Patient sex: F
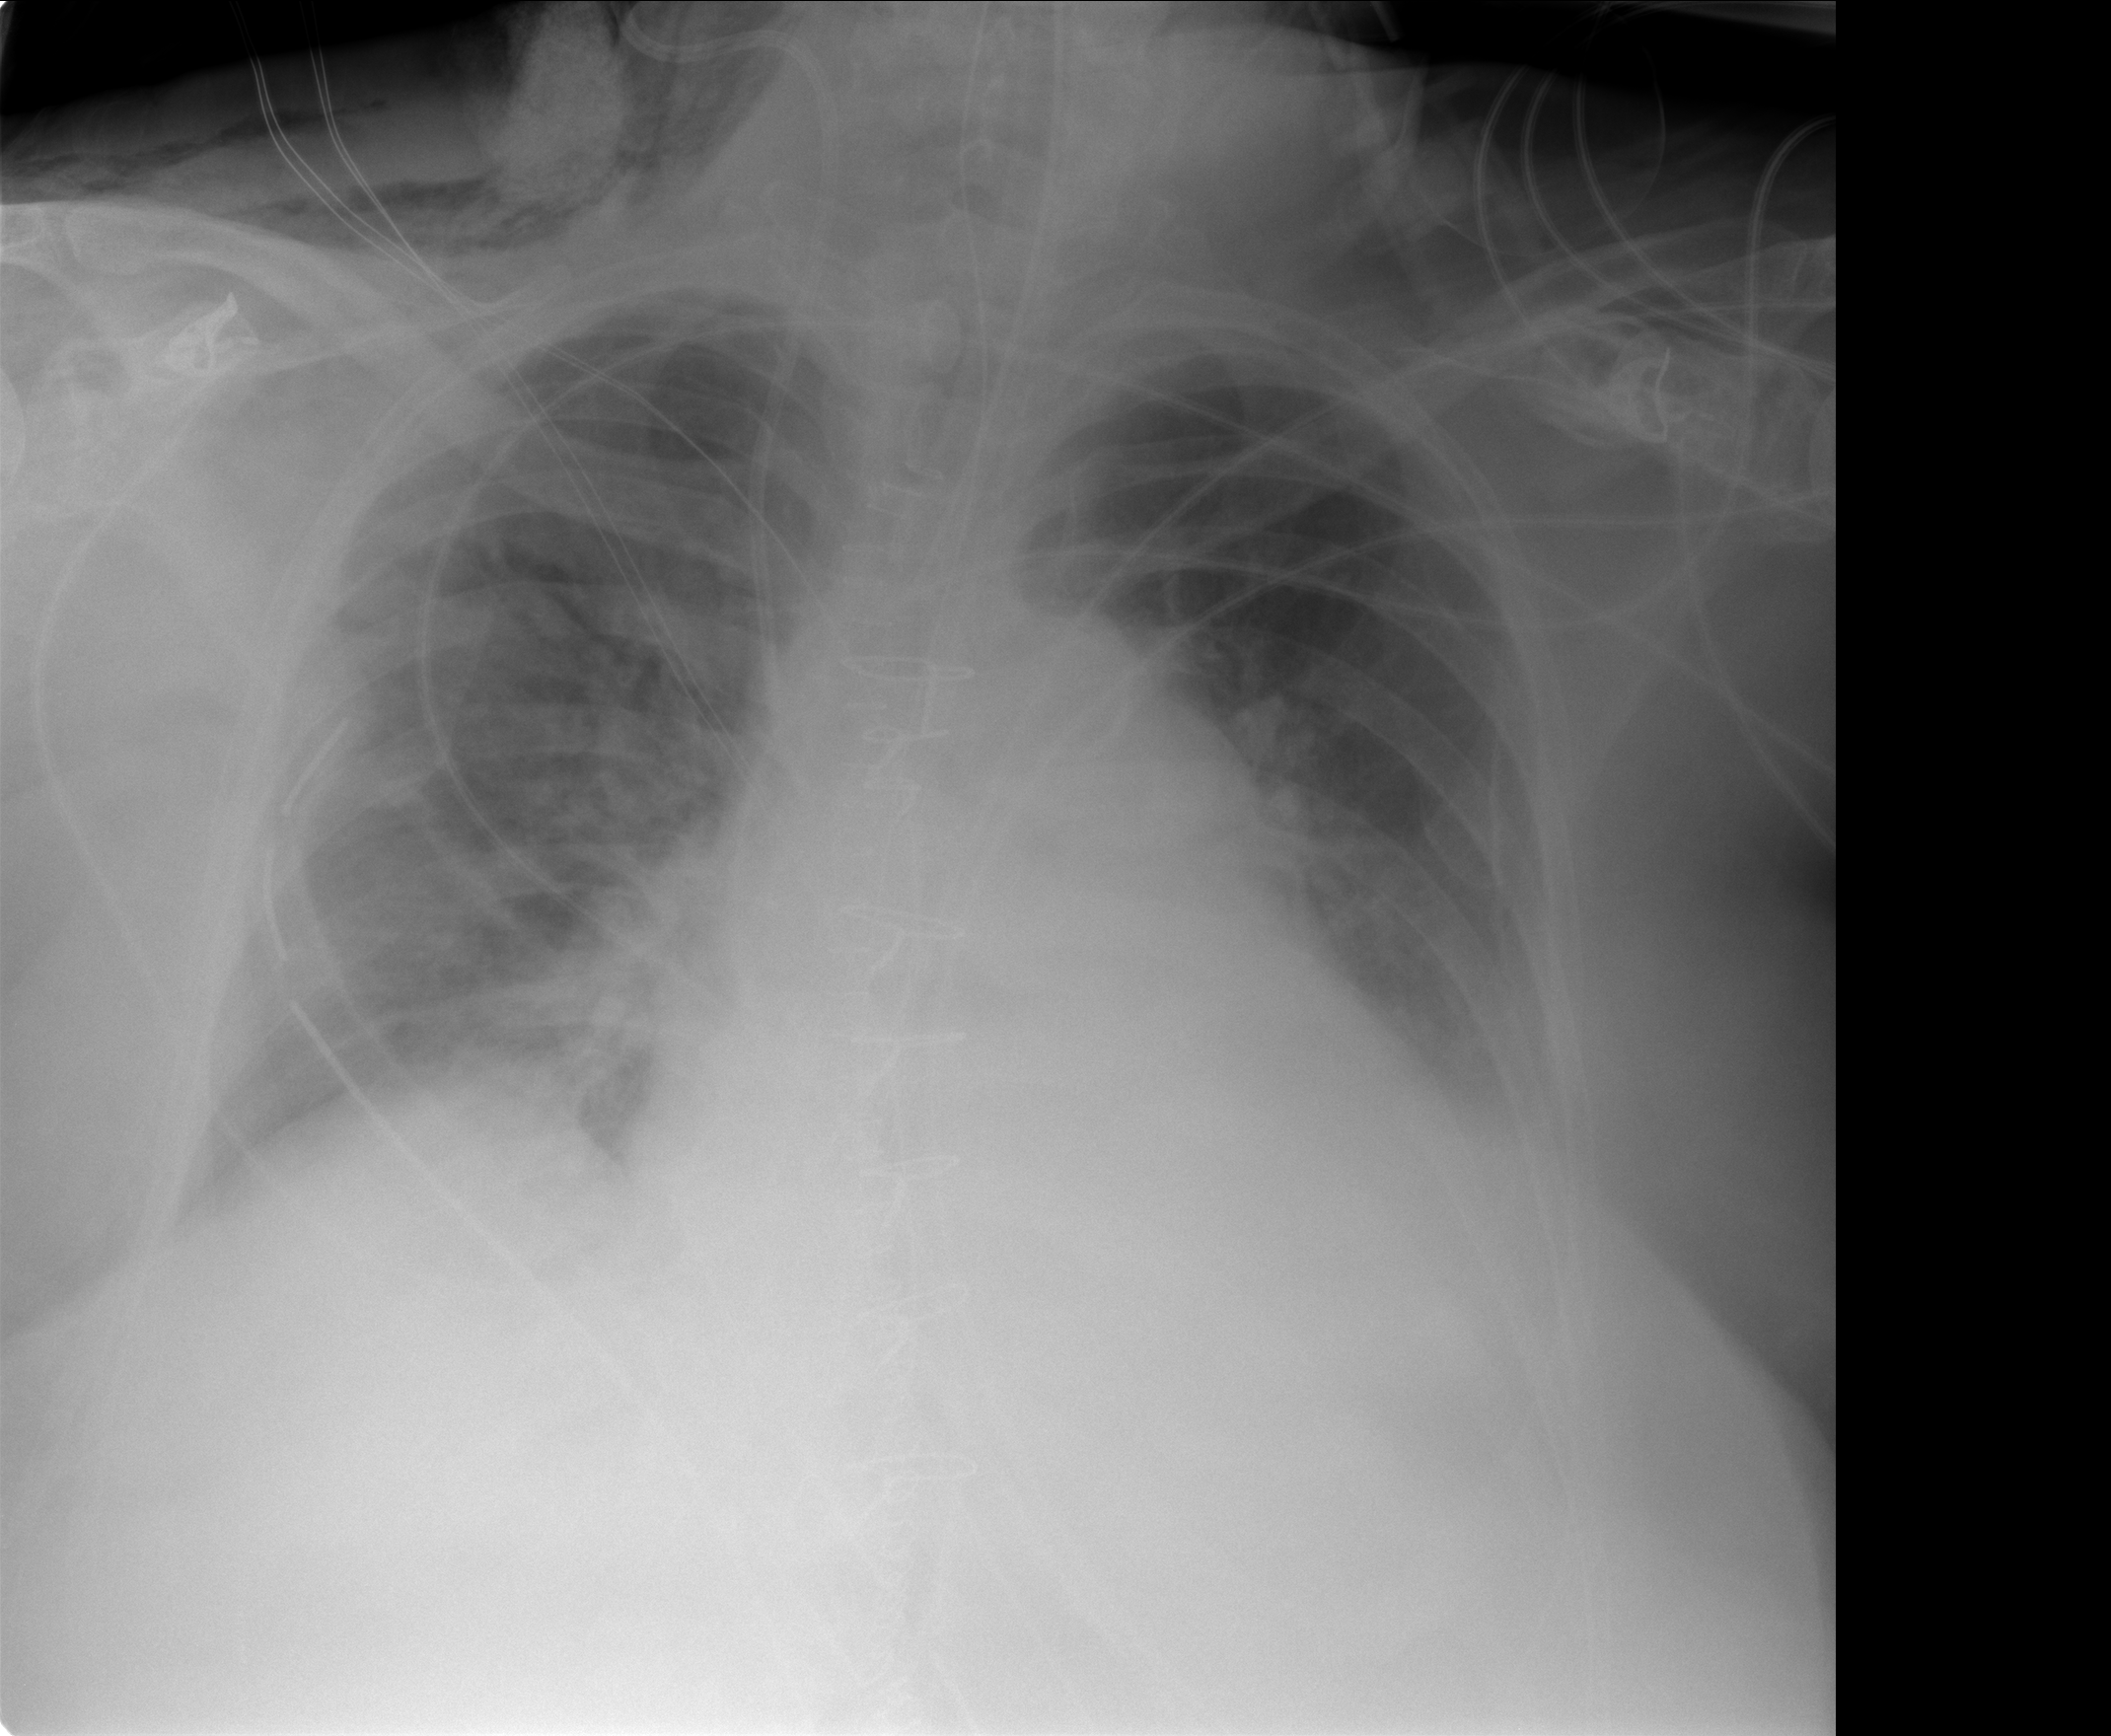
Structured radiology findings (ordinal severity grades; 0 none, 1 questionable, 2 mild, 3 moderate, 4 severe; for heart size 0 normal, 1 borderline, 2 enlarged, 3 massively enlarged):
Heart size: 2
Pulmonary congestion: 2
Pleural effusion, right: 1
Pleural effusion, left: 2
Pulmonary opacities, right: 1
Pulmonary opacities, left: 0
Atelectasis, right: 2
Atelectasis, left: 2